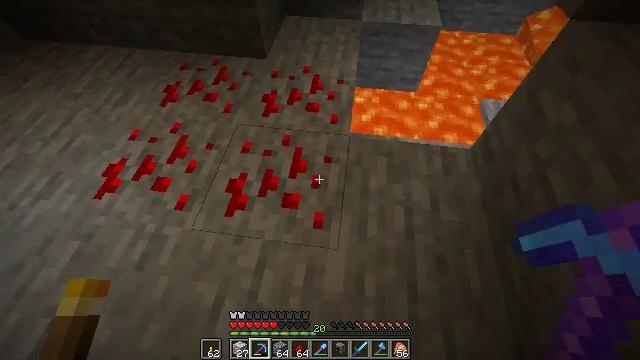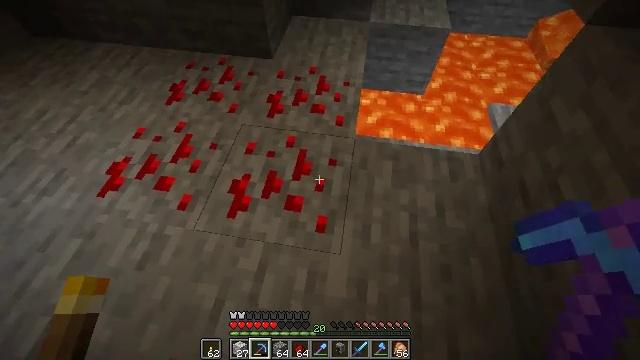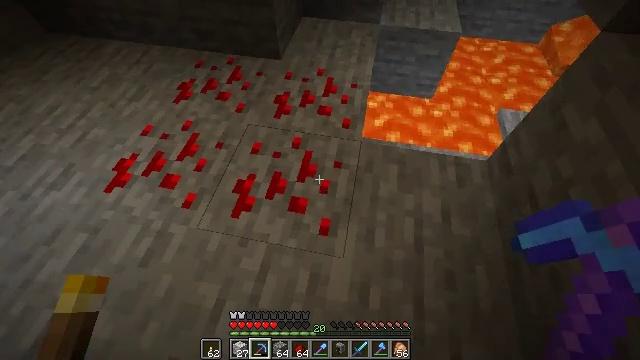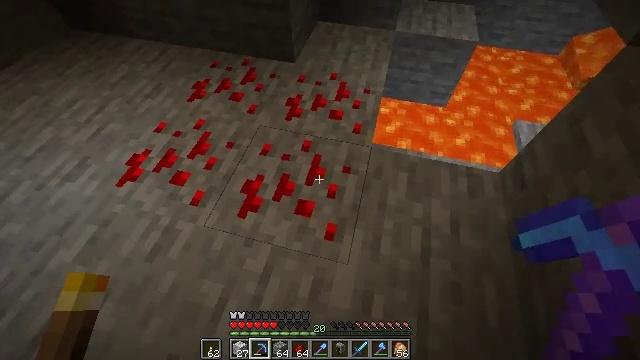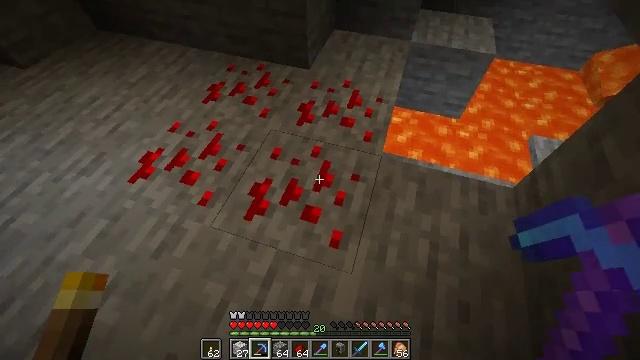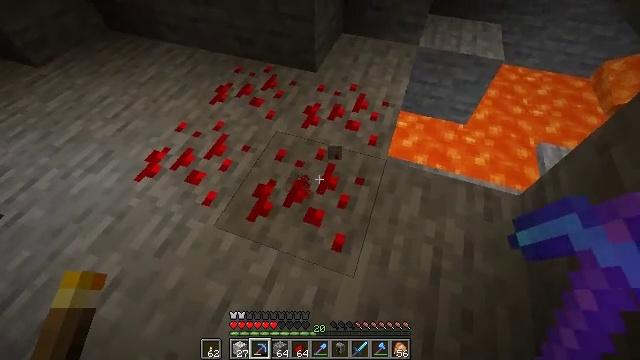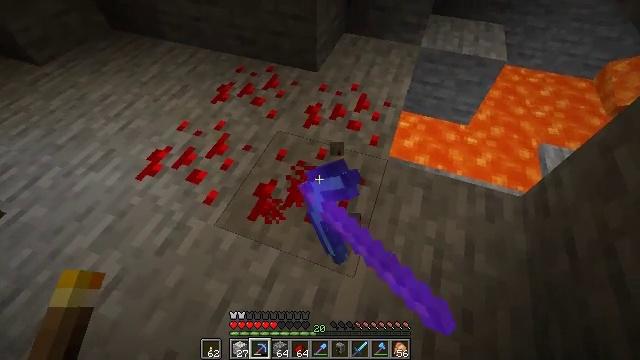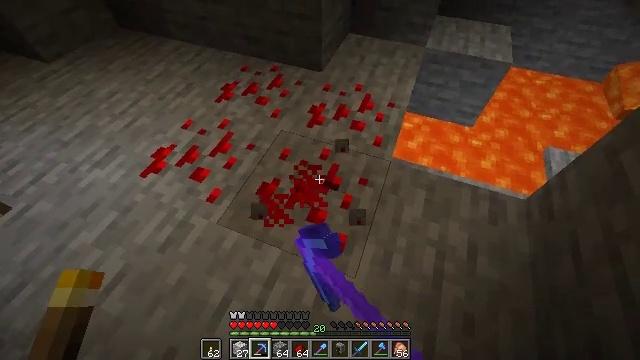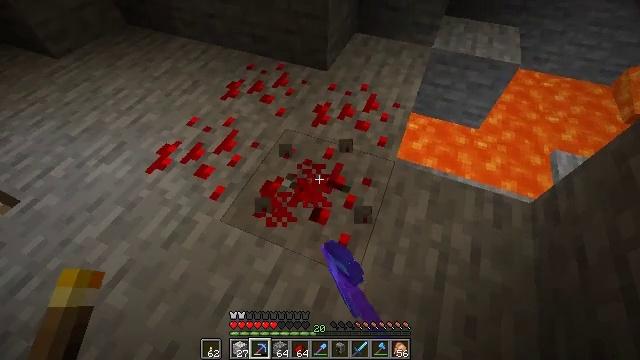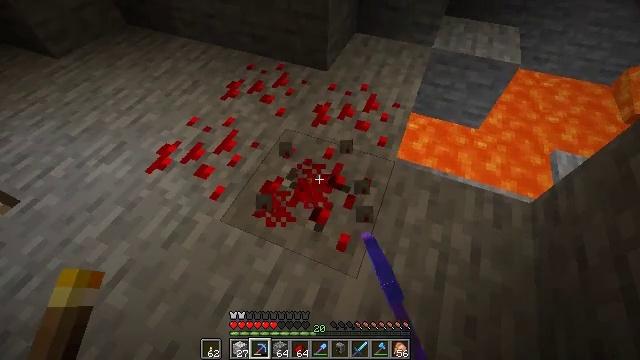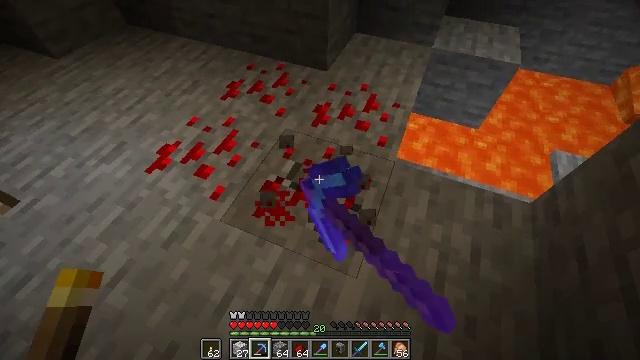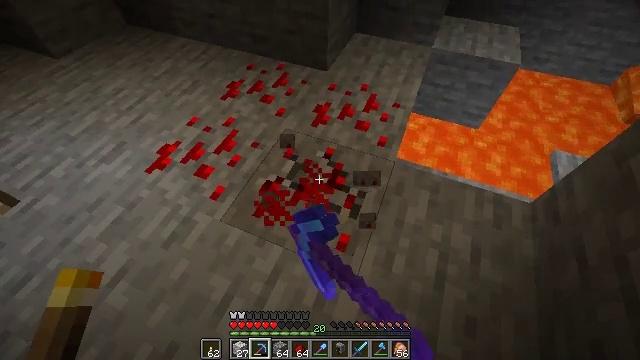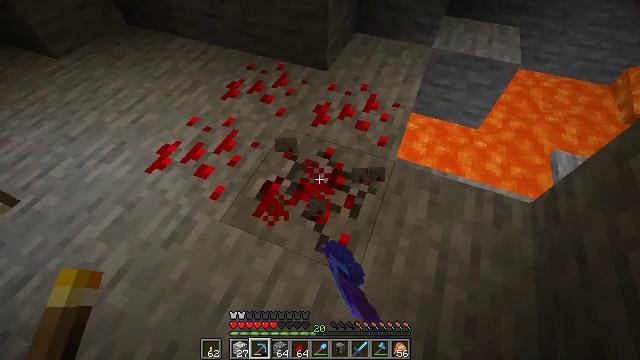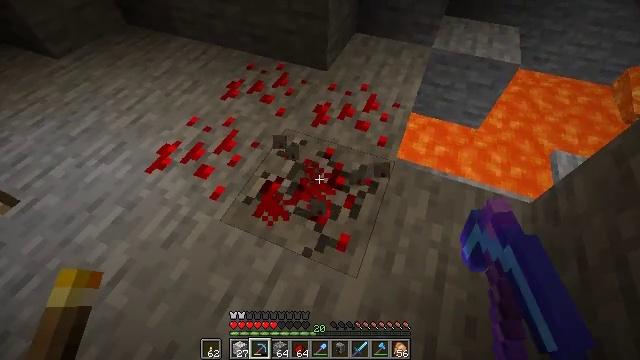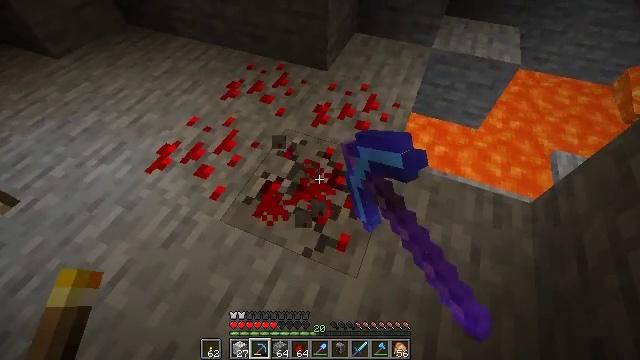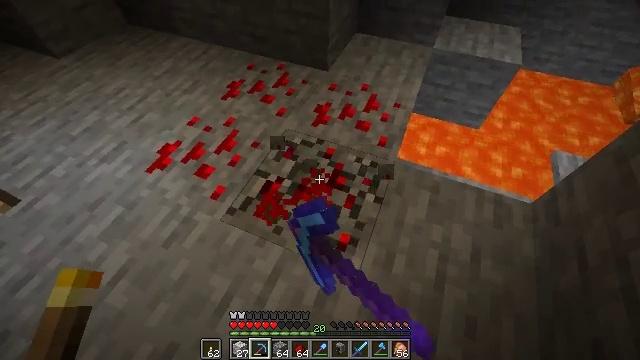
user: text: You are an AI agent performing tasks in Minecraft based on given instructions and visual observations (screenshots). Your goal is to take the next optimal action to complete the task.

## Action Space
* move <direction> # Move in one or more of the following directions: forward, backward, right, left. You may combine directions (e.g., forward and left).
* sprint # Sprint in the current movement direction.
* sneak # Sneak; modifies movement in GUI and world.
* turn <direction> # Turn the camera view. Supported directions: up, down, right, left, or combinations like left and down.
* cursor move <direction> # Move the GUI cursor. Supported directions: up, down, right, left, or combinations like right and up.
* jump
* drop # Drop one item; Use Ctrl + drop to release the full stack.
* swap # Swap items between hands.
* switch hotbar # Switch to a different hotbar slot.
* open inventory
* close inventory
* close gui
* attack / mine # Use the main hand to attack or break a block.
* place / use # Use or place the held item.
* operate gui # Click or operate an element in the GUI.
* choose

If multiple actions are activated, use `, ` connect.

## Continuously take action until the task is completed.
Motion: motion action
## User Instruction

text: Find and mine redstone ore in caves.
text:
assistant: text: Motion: turn left
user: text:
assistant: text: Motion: turn left
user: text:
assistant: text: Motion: turn left
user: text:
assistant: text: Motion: turn left and up
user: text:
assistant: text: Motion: turn left, attack / mine
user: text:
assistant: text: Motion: attack / mine
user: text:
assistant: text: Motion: turn left, attack / mine
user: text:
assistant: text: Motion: turn left, attack / mine
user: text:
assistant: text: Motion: attack / mine
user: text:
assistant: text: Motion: attack / mine
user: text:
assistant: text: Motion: attack / mine
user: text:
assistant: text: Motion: attack / mine
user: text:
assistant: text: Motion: attack / mine
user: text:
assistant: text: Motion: attack / mine
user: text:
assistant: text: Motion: attack / mine
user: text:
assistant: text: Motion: turn left, attack / mine
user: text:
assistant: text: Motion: turn left and up, attack / mine
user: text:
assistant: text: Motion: turn left and up, attack / mine
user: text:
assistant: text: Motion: turn left, attack / mine
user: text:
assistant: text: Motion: turn left, attack / mine
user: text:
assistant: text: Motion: attack / mine
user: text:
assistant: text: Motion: attack / mine
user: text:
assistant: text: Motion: attack / mine
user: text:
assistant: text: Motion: attack / mine
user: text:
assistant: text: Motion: attack / mine
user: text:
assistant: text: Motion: attack / mine
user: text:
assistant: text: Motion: attack / mine
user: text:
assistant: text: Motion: attack / mine
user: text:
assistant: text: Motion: attack / mine
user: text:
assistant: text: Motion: attack / mine